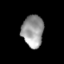
Tissue: lung
Cell type: Epithelial cells
Senescence score: 0.2161
Nuclear area (px): 674
Mean DAPI intensity: 153.496